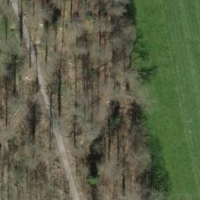
EUNIS habitat code: 44
Species observed at this site:
Lapsana communis